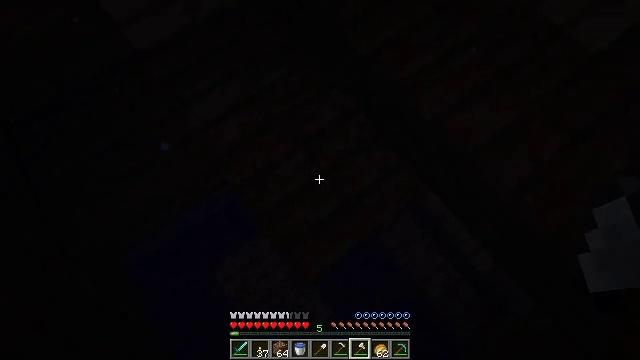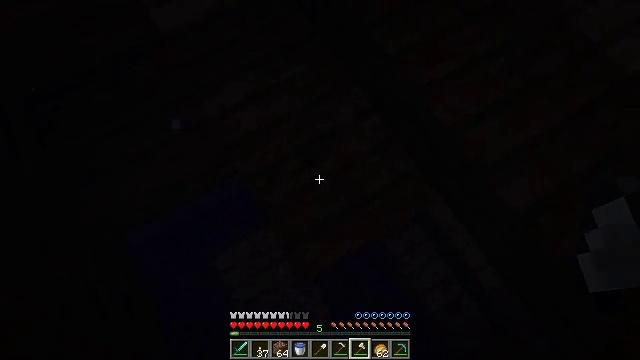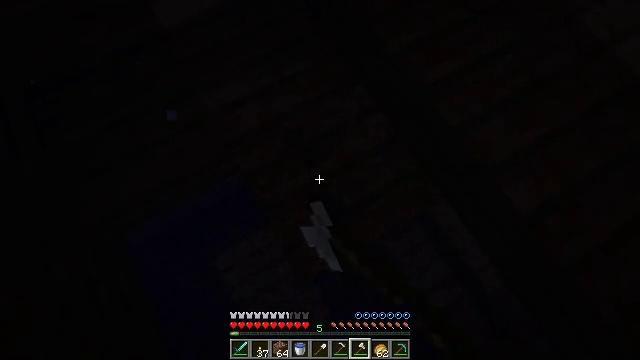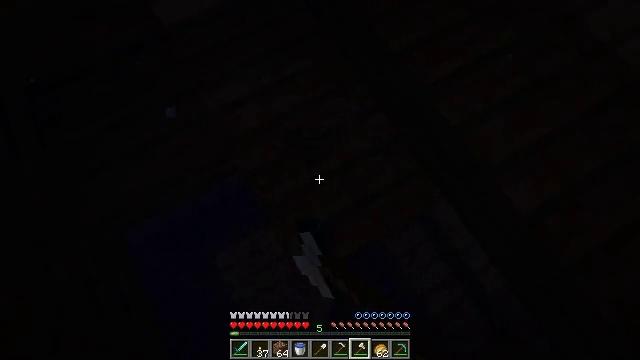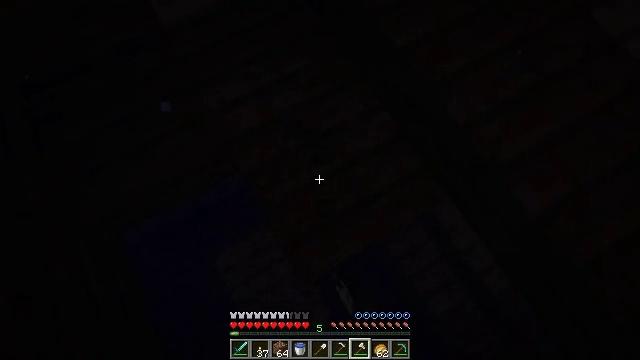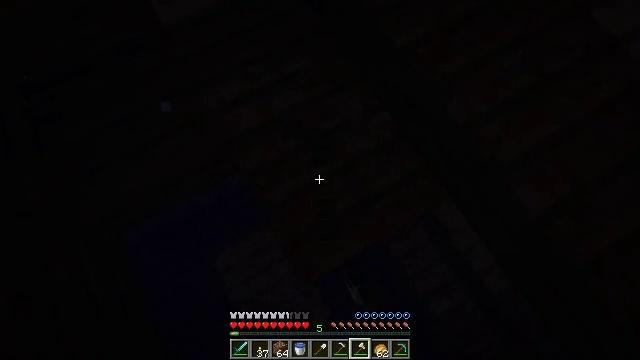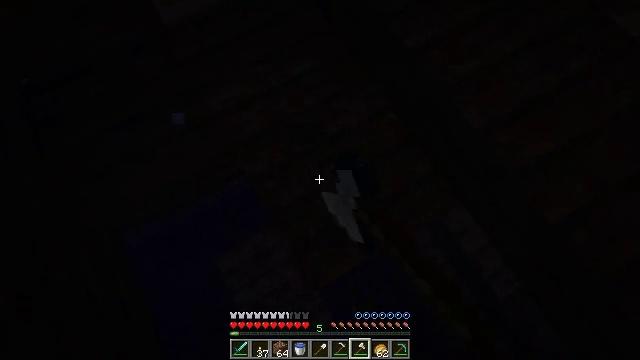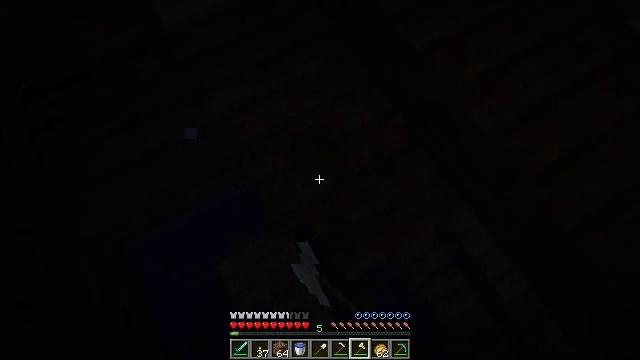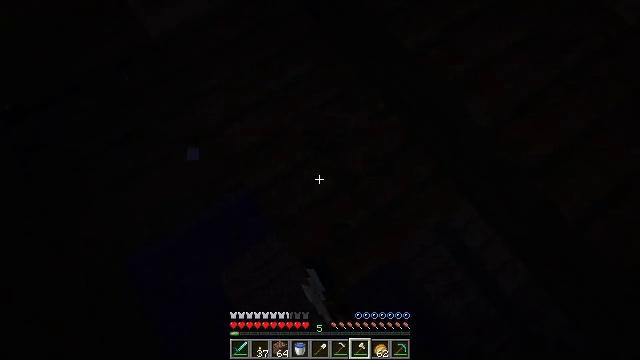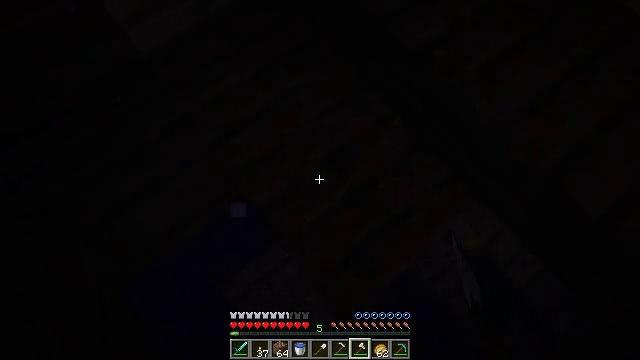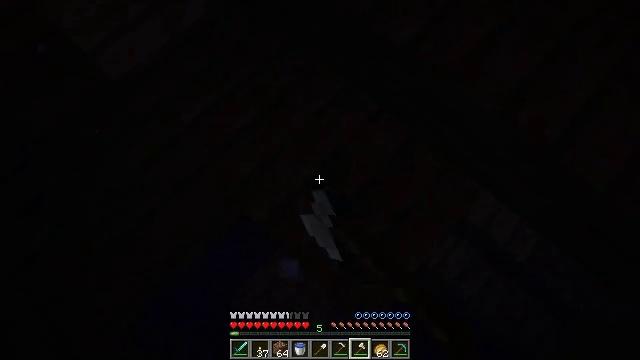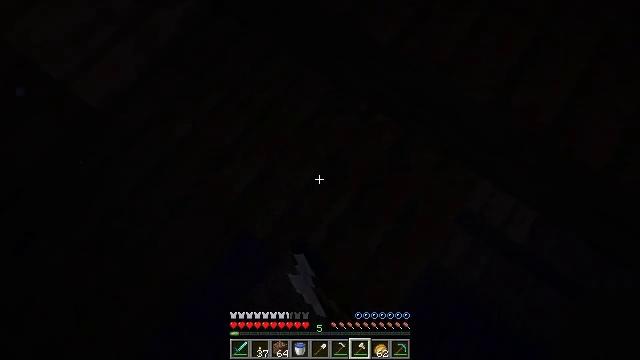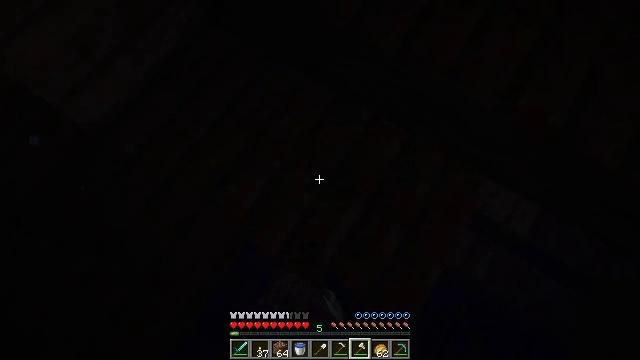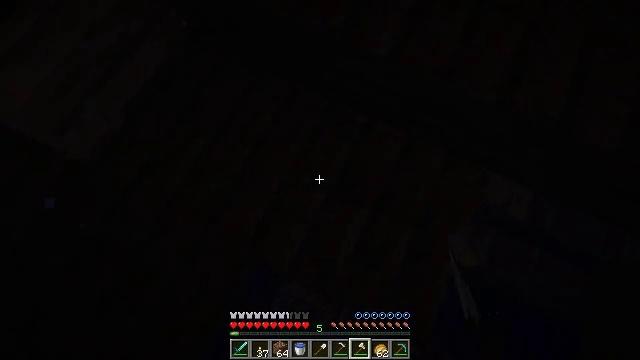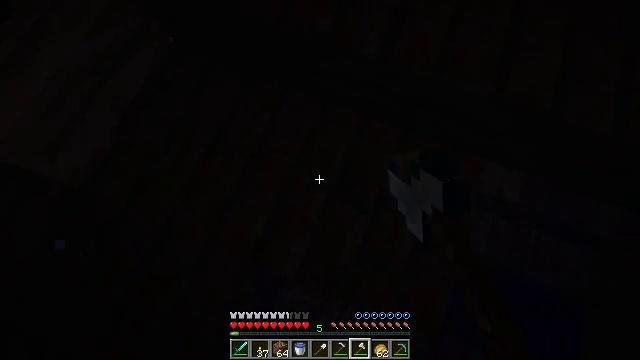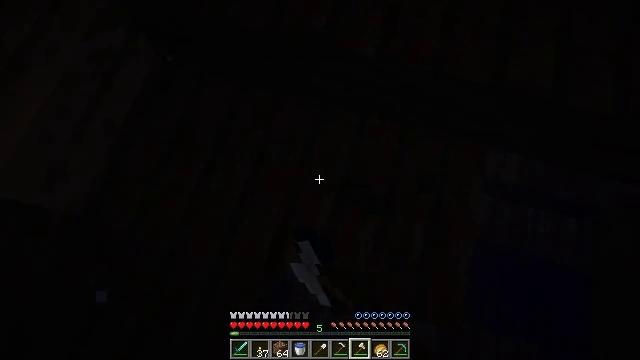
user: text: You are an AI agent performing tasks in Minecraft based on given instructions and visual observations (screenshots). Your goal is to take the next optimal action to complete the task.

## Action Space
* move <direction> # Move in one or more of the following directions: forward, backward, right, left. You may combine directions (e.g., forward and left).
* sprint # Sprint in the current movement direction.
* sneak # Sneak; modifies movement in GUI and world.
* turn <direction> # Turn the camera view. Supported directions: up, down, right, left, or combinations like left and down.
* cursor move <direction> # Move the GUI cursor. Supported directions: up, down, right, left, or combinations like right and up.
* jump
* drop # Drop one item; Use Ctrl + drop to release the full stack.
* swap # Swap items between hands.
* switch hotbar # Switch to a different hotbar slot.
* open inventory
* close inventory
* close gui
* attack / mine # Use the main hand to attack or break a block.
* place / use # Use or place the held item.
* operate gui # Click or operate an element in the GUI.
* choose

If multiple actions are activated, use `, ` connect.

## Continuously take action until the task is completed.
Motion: motion action
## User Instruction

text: Gather dark oak slab from the structure.
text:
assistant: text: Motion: turn left, attack / mine
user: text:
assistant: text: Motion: attack / mine
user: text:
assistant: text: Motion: attack / mine
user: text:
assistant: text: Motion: move forward and move left, attack / mine
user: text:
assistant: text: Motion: move forward and move left, attack / mine
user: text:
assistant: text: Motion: move forward and move left, attack / mine
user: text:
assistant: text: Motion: move forward and move left, attack / mine
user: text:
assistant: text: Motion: move forward and move left, turn right, attack / mine
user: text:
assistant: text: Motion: move forward and move left, turn right, attack / mine
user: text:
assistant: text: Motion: move forward and move left, turn right, attack / mine
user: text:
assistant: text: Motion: move forward and move left, turn right, attack / mine
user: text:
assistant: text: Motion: move forward and move left, turn right, attack / mine
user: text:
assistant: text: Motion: move forward and move left, turn right, attack / mine
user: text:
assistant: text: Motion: move forward and move left, turn right, attack / mine
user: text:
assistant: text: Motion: move forward and move left, turn right, attack / mine
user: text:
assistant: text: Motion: move forward and move left, turn right and down, attack / mine
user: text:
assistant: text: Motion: move forward and move left, turn right and down, attack / mine
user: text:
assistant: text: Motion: move forward and move left, turn right, attack / mine
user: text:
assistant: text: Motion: move forward and move left, turn right, attack / mine
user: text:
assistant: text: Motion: move forward, turn right, attack / mine
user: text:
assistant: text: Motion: move forward, turn right, attack / mine
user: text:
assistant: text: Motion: turn right, attack / mine
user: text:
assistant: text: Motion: turn right, attack / mine
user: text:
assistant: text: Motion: turn right, attack / mine
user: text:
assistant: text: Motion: attack / mine
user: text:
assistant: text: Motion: turn right, attack / mine
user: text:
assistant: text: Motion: turn right and up, attack / mine
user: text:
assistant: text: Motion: turn right, attack / mine
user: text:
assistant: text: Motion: attack / mine
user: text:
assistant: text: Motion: attack / mine